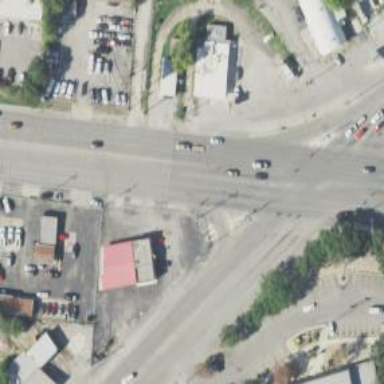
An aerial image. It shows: Primary link road with asphalt surface.